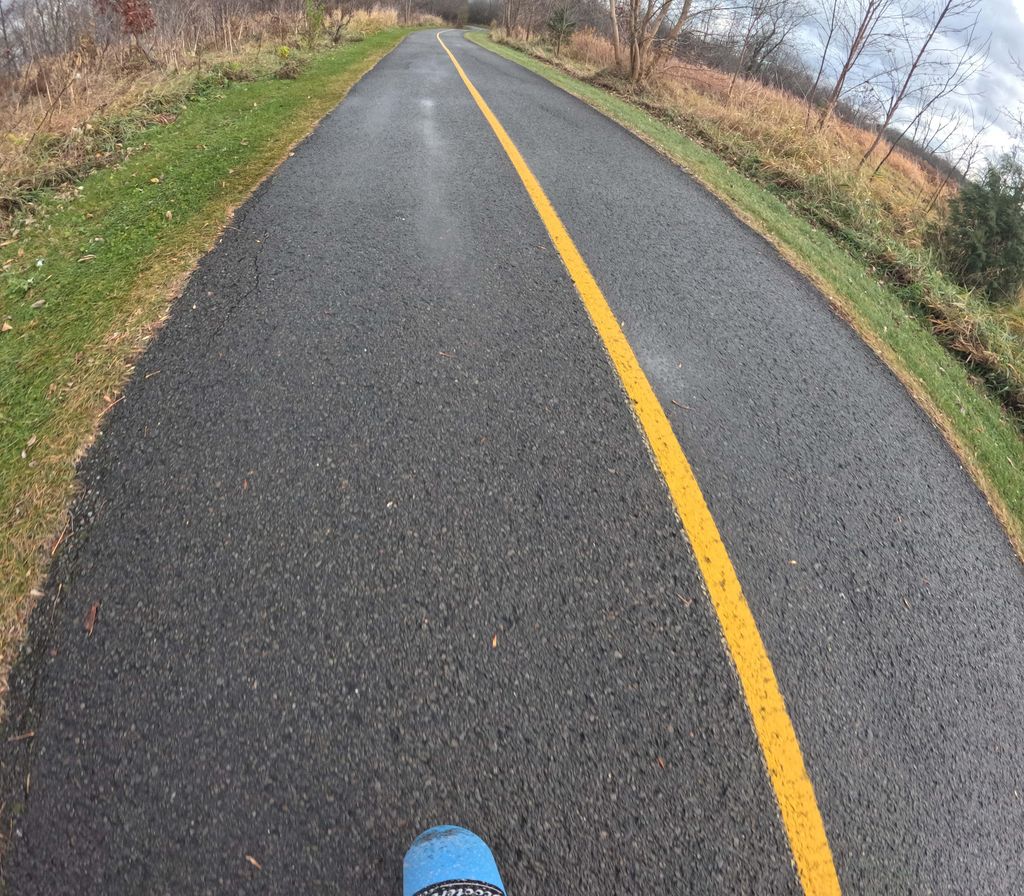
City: ottawa-gatineau